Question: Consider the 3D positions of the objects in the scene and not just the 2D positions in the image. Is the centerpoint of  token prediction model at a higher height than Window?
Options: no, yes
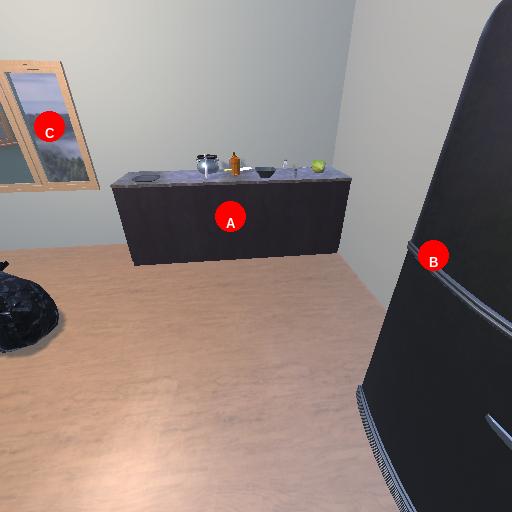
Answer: no